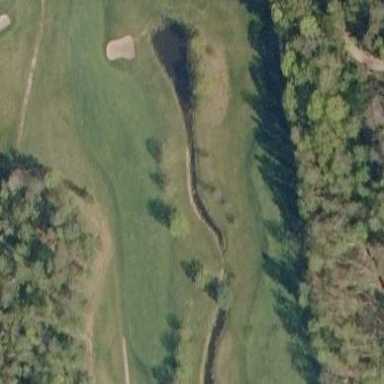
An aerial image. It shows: Rough area in golf course.